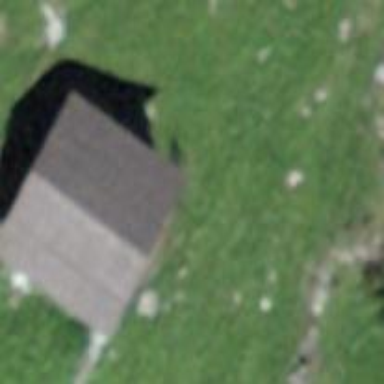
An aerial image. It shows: Rural barn.